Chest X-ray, PA view. Patient: 49 years old, sex F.
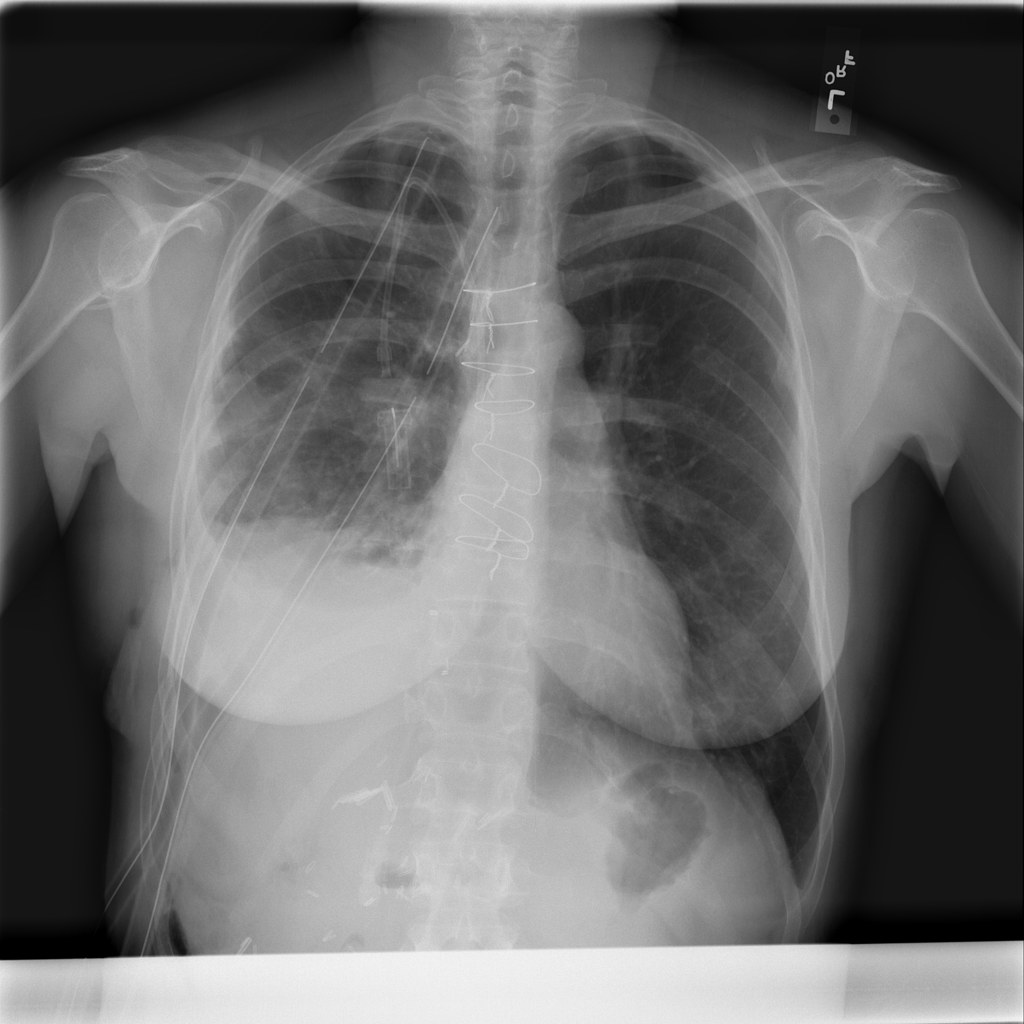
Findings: Atelectasis, Consolidation